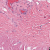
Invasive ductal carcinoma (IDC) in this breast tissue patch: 0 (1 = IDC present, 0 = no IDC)